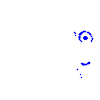
Particle: proton